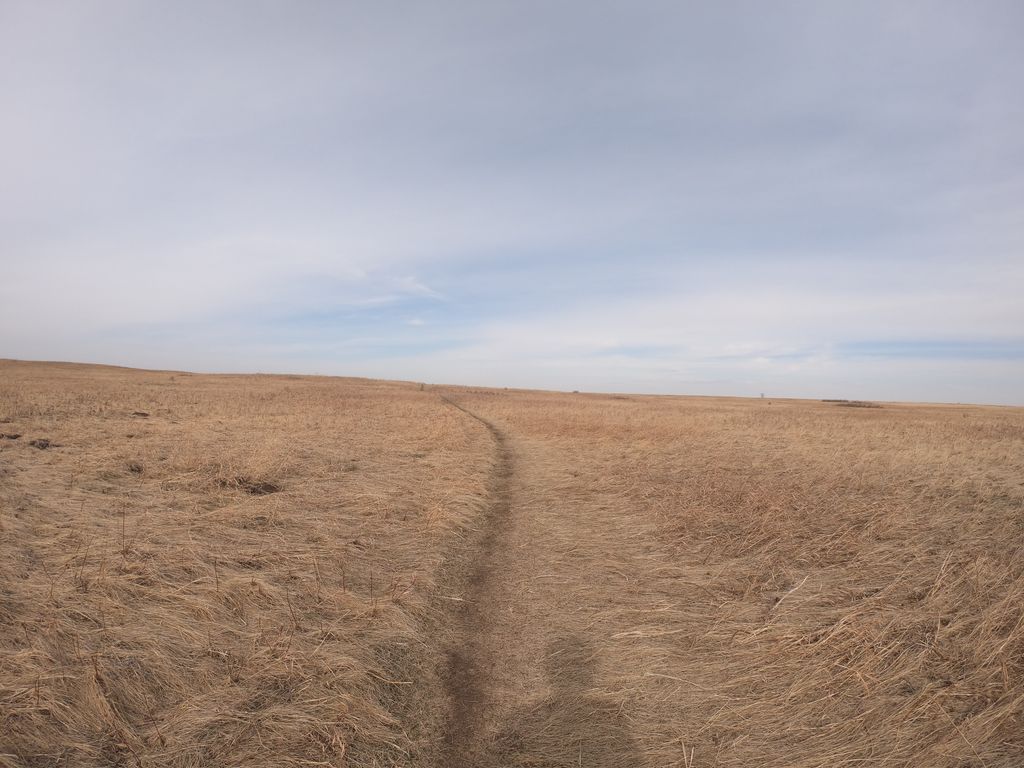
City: calgary